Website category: phone
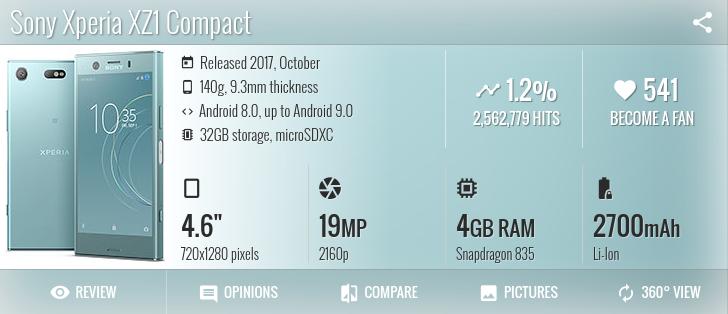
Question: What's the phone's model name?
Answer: Sony Xperia XZ1 Compact

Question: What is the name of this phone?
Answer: Sony Xperia XZ1 Compact

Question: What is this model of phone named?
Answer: Sony Xperia XZ1 Compact

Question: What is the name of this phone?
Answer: Sony Xperia XZ1 Compact

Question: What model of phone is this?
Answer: Sony Xperia XZ1 Compact

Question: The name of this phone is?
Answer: Sony Xperia XZ1 Compact

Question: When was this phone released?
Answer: Released 2017, October

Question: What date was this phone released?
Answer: Released 2017, October

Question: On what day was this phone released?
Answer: Released 2017, October

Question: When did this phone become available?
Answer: Released 2017, October

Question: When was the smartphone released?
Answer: Released 2017, October

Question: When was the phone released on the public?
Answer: Released 2017, October

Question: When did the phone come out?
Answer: Released 2017, October

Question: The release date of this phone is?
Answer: Released 2017, October

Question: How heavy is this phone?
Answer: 140g

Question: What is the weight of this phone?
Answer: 140g

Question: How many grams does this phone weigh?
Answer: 140g

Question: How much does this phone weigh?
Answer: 140g

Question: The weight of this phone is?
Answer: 140g

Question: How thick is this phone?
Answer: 9.3mm thickness

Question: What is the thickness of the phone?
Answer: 9.3mm thickness

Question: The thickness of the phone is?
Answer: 9.3mm thickness

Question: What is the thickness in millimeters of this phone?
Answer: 9.3mm thickness

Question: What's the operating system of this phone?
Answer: Android 8.0, up to Android 9.0

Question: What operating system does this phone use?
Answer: Android 8.0, up to Android 9.0

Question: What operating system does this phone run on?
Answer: Android 8.0, up to Android 9.0

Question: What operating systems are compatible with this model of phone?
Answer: Android 8.0, up to Android 9.0

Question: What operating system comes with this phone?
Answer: Android 8.0, up to Android 9.0

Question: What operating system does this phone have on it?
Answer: Android 8.0, up to Android 9.0

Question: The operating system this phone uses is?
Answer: Android 8.0, up to Android 9.0

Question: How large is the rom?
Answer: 32GB storage

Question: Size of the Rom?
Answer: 32GB storage

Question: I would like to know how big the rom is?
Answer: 32GB storage

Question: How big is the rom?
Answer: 32GB storage

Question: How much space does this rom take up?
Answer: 32GB storage

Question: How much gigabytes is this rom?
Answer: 32GB storage

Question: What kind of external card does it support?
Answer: microSDXC

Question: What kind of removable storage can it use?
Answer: microSDXC

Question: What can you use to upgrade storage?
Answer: microSDXC

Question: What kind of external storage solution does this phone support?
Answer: microSDXC

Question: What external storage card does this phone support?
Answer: microSDXC

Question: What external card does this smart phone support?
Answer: microSDXC

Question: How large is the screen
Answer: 4.6"

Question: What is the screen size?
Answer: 4.6"

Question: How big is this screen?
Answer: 4.6"

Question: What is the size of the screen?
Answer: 4.6"

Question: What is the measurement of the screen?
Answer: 4.6"

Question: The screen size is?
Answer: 4.6"

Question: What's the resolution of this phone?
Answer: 720x1280 pixels

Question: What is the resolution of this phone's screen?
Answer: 720x1280 pixels

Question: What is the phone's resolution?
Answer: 720x1280 pixels

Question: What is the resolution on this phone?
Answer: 720x1280 pixels

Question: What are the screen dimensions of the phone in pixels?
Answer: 720x1280 pixels

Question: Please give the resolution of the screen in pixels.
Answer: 720x1280 pixels

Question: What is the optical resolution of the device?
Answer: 720x1280 pixels

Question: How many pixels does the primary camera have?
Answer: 19 MP

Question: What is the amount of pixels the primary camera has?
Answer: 19 MP

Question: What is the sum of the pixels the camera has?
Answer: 19 MP

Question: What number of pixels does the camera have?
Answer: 19 MP

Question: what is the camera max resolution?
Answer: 19 MP

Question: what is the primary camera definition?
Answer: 19 MP

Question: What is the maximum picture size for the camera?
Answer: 19 MP

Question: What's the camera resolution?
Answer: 2160p

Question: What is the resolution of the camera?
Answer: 2160p